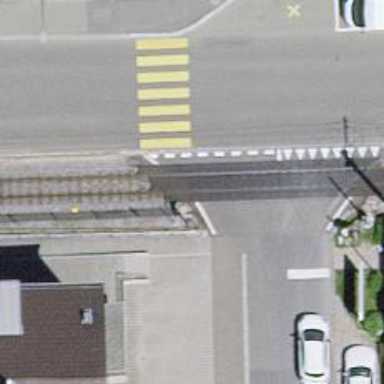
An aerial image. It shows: Railway crossing.